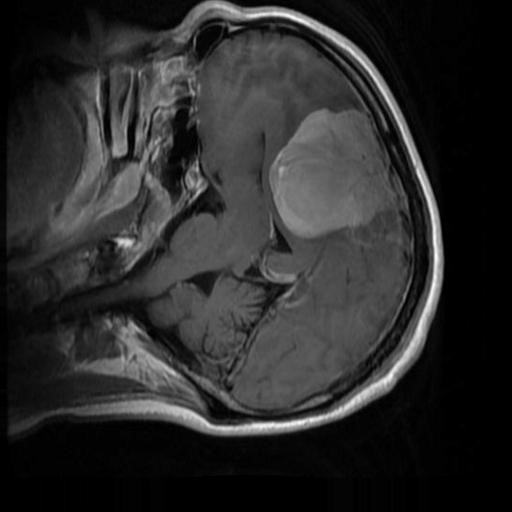
Label: brain_menin